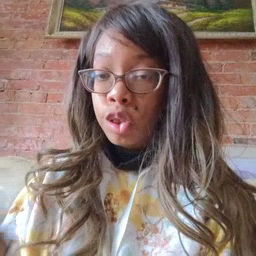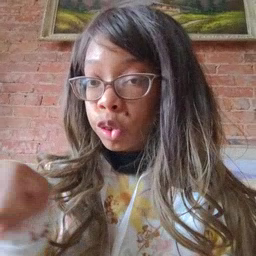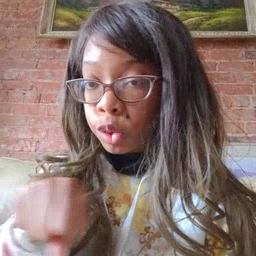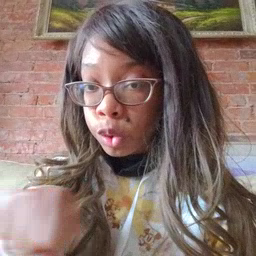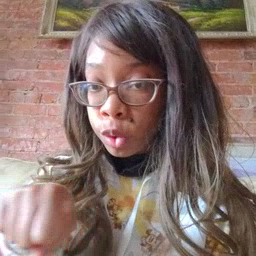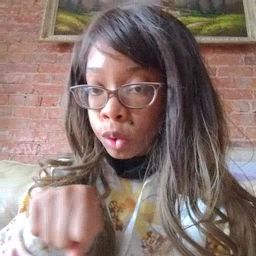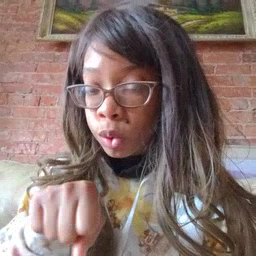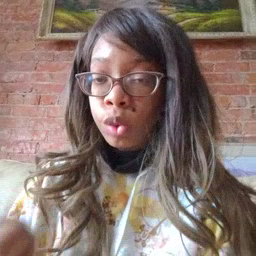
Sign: shoe